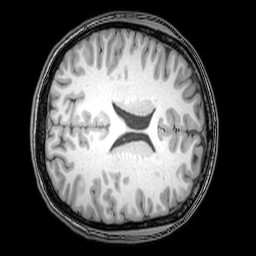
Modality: T1w
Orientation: axial
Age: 23
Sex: female
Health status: healthy
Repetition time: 0.081 s
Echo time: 0.037 s